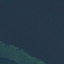
Land use / land cover: SeaLake